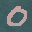
Label: 0